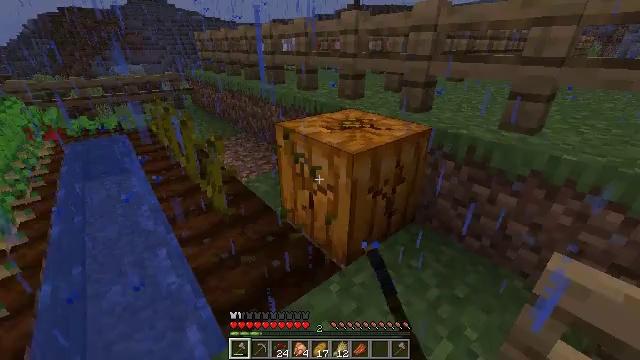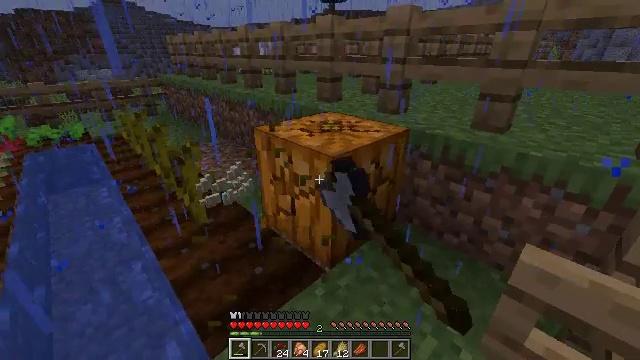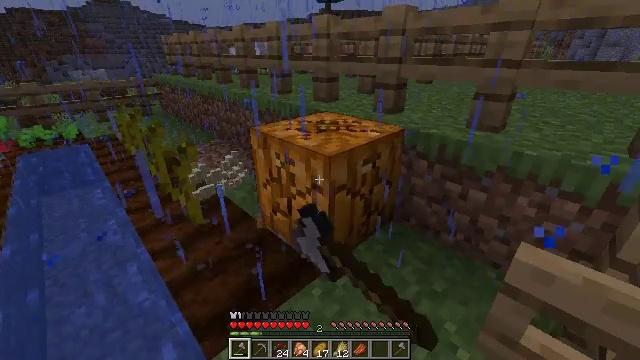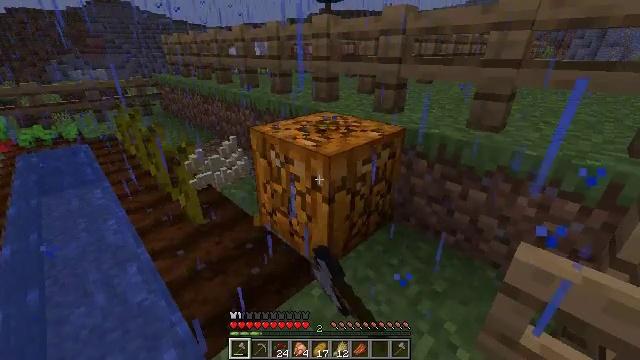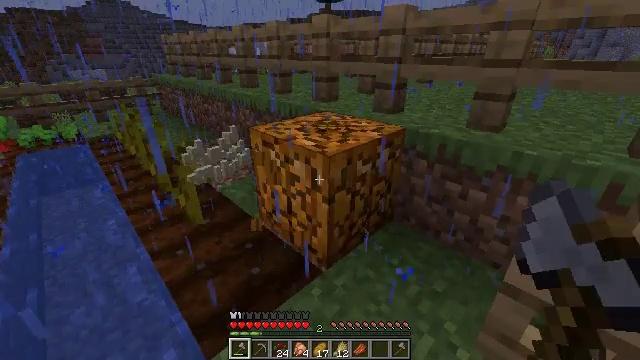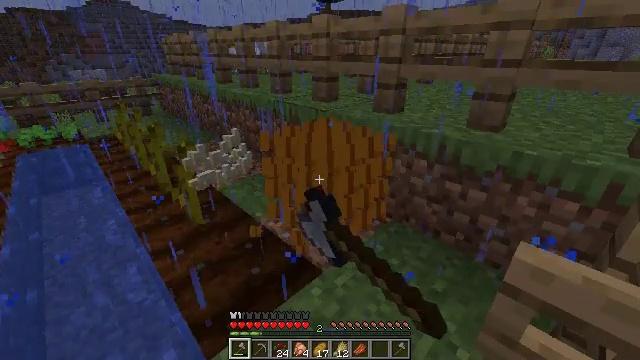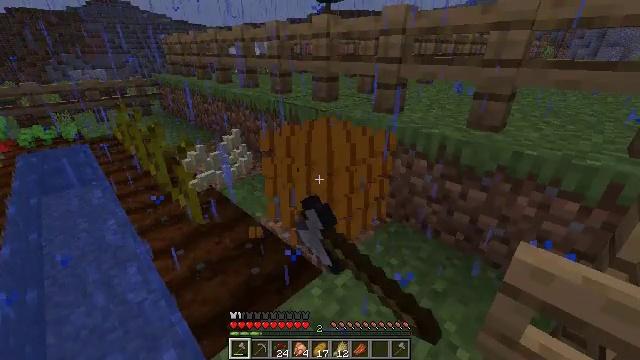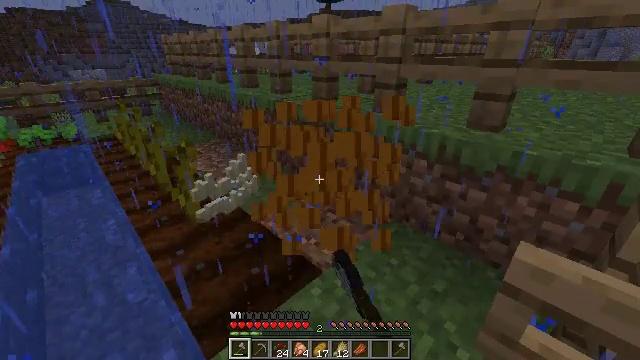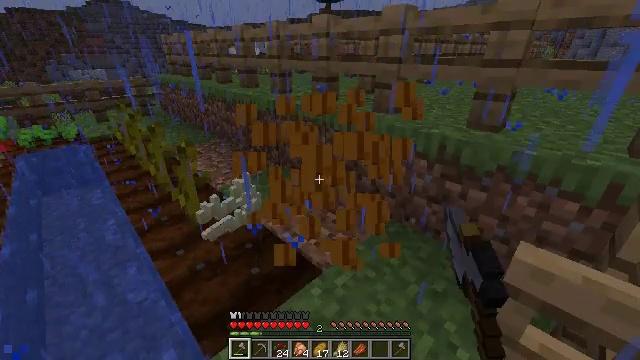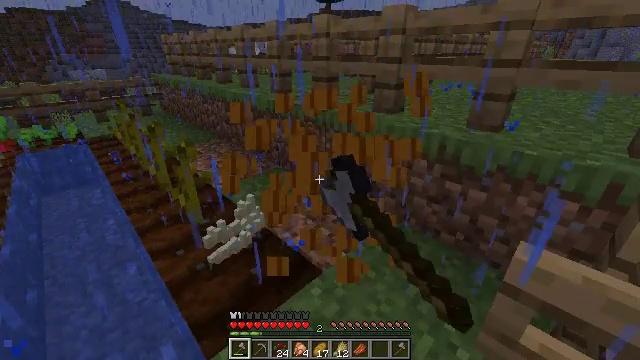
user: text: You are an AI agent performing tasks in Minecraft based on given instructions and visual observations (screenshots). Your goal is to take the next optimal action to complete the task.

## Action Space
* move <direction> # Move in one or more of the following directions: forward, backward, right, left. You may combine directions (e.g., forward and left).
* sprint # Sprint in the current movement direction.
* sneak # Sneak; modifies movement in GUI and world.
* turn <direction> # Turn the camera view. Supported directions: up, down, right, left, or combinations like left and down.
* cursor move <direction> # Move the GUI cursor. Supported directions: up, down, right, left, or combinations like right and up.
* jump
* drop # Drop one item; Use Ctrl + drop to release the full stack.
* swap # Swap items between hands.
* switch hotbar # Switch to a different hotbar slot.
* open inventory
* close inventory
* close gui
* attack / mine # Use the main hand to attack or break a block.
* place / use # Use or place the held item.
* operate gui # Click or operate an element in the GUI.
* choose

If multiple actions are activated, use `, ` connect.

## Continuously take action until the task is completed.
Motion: motion action
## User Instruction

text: Harvest a pumpkin from the field.
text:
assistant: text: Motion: turn right, attack / mine
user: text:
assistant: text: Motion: attack / mine
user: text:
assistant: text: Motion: attack / mine
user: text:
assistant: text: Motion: attack / mine
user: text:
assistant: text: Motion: attack / mine
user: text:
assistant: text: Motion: attack / mine
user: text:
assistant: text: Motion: attack / mine
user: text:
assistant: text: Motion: attack / mine
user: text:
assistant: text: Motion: attack / mine
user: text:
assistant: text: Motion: attack / mine